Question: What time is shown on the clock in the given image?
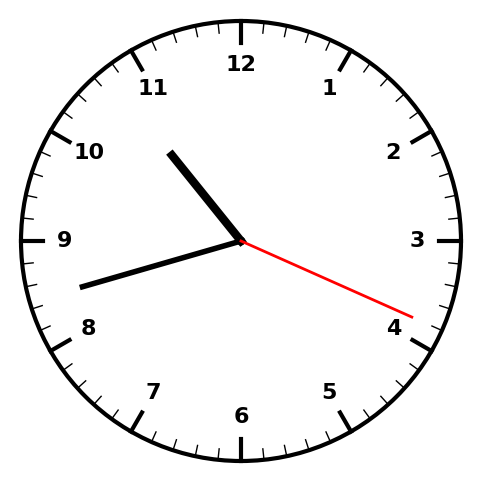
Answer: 10:42:19